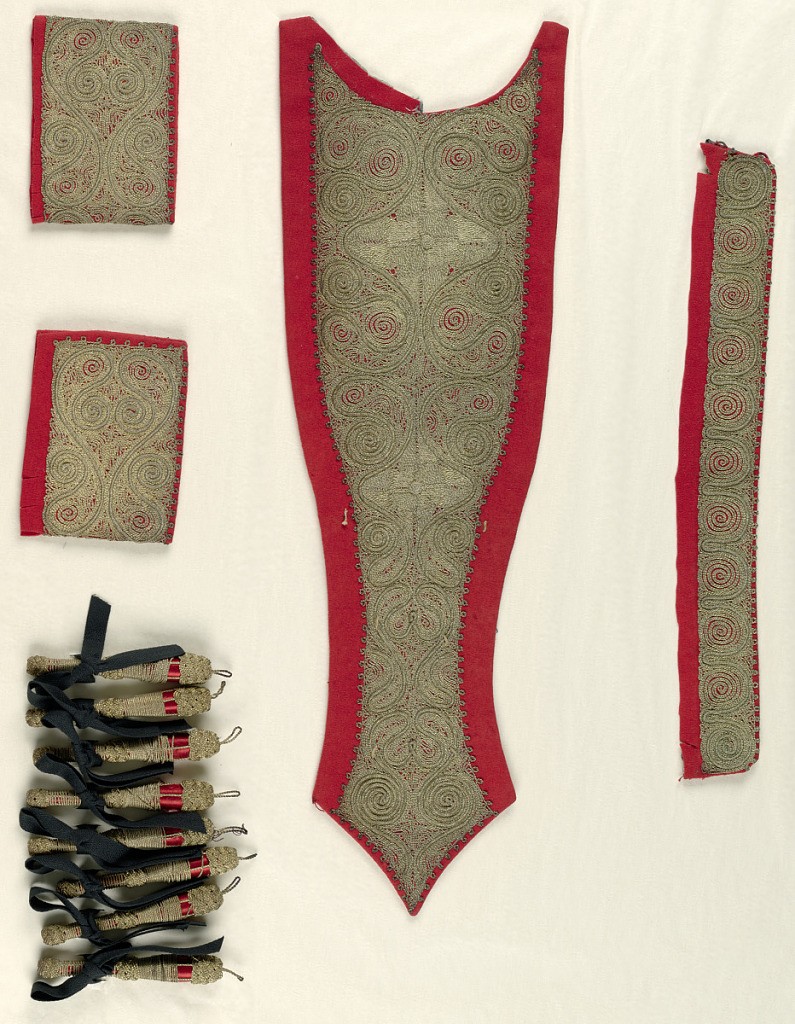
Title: Trimmings
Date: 19th century
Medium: wool, silk, metallic thread Technique: embroidered
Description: Dress trimmings consisting of embroidered bodice detail, collar and cuffs mounted on red felt. Tassels have woven and wrapped metallic thread over red silk base.